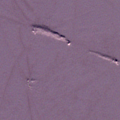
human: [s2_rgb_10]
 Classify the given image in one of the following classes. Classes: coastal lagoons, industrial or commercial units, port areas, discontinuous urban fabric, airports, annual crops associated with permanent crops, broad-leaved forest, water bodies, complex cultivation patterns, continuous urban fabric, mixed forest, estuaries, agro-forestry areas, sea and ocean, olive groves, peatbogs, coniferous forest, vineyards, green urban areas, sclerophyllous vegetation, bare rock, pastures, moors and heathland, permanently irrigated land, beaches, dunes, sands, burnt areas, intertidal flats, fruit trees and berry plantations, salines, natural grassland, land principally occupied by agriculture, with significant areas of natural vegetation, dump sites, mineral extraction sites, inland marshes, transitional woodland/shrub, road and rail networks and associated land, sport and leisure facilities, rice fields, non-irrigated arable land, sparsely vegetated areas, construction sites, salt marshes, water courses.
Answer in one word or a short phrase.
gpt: sea and ocean